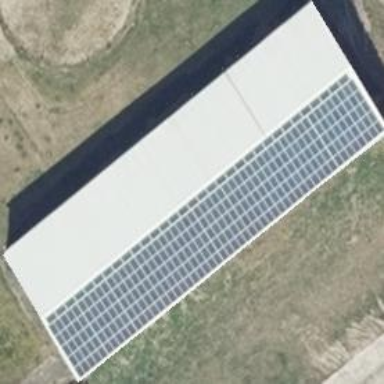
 generating electricity through photovoltaic methods."